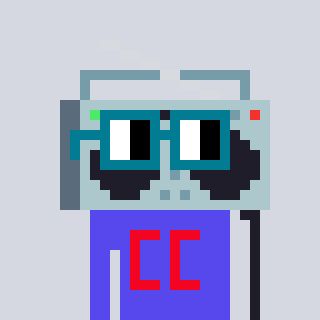
a pixel art character with square dark green glasses, a boombox-shaped head and a computerblue-colored body on a cool background